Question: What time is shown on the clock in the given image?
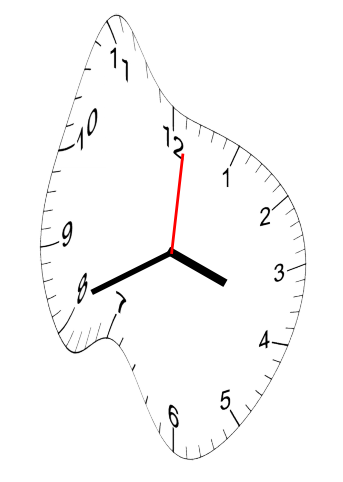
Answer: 03:41:01